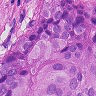
Metastatic tissue present: yes